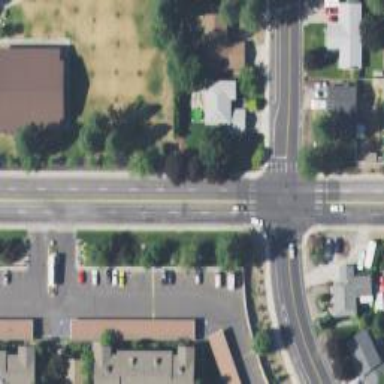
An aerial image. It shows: Unmarked road crossing.